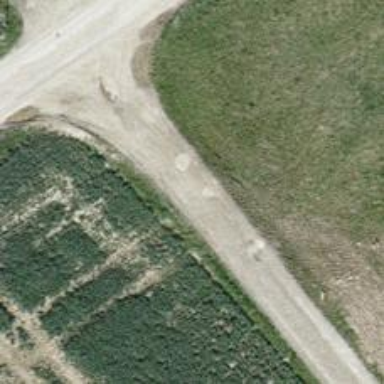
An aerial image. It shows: Well-maintained track road with grade 1 tracktype.